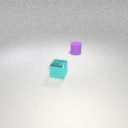
small cyan metal cube to the left of small purple rubber cylinder